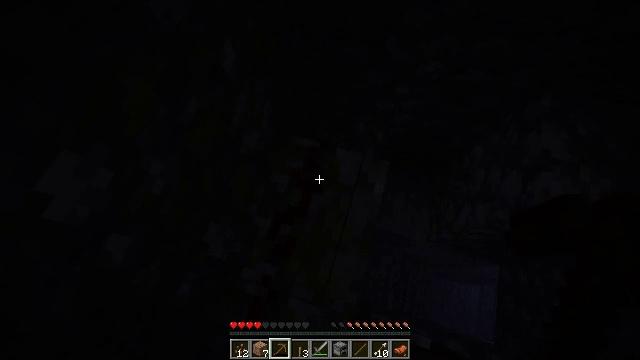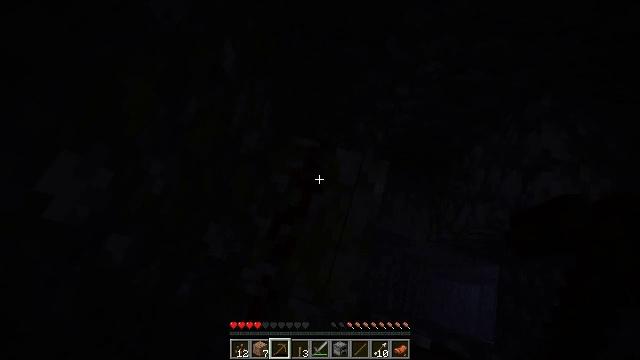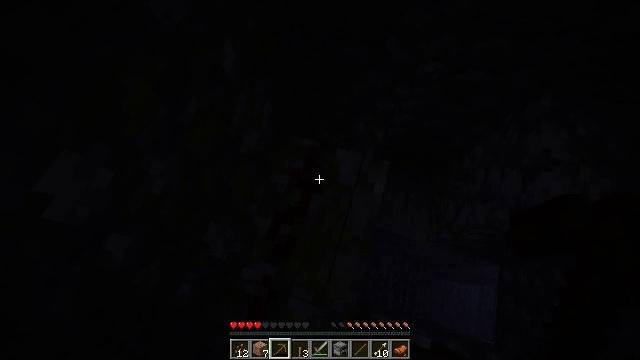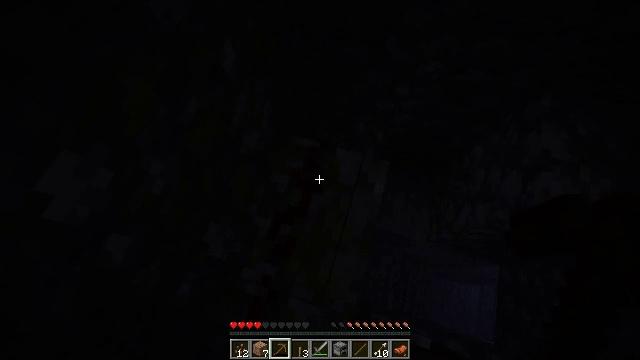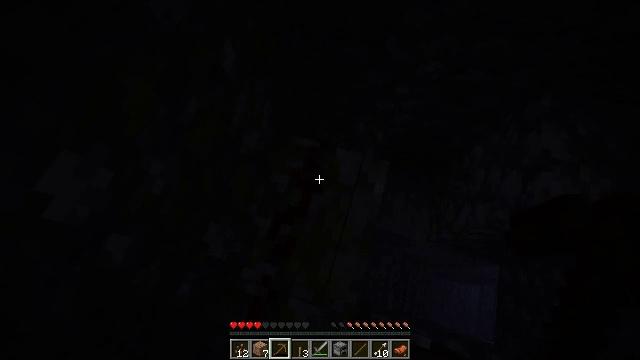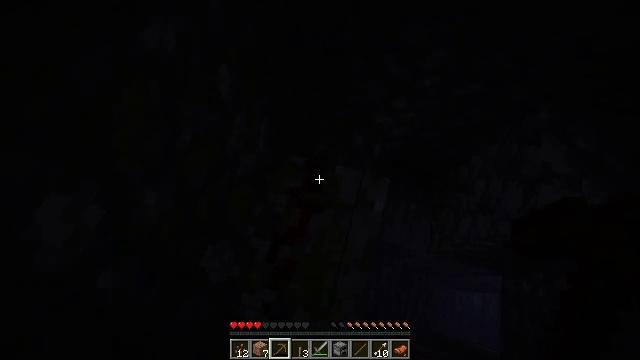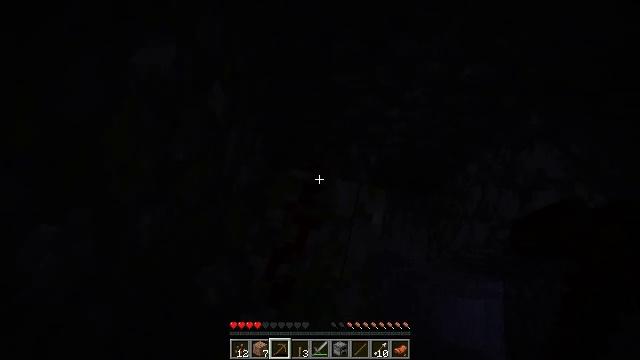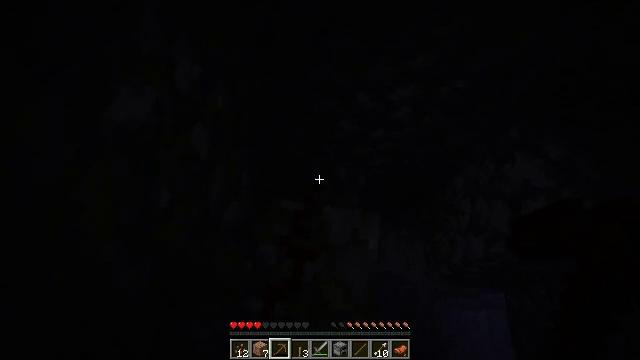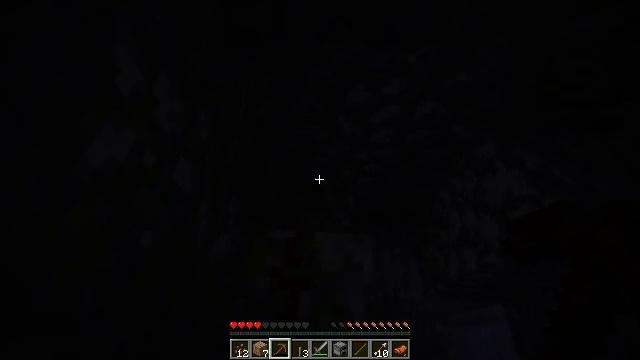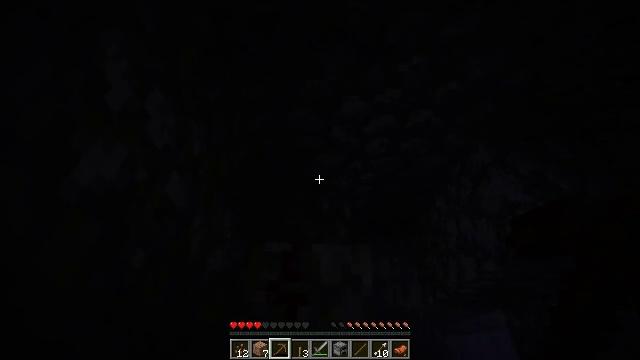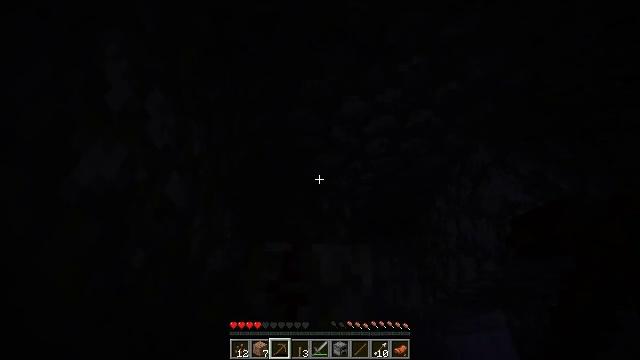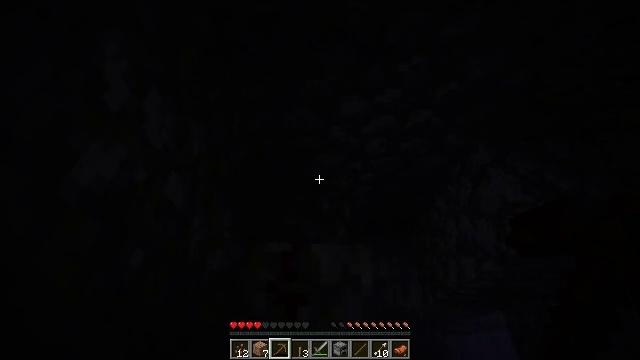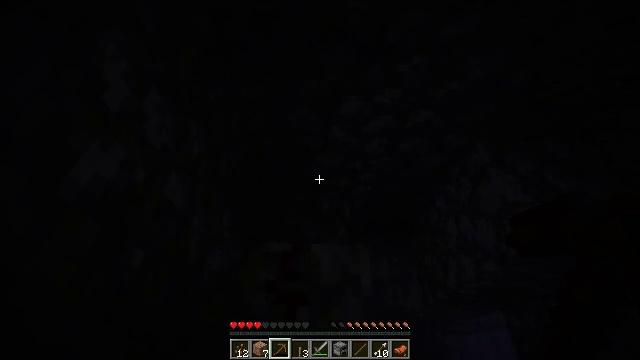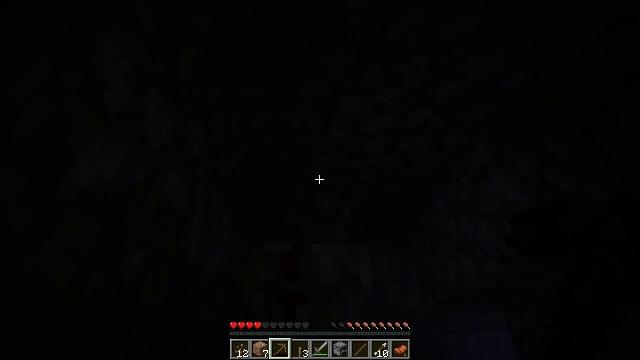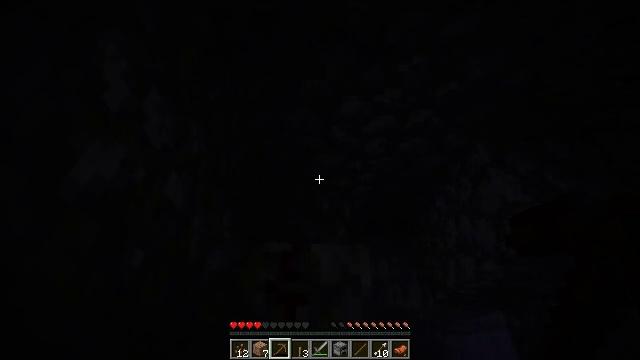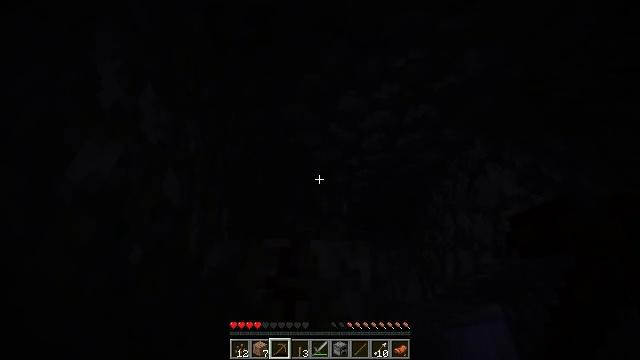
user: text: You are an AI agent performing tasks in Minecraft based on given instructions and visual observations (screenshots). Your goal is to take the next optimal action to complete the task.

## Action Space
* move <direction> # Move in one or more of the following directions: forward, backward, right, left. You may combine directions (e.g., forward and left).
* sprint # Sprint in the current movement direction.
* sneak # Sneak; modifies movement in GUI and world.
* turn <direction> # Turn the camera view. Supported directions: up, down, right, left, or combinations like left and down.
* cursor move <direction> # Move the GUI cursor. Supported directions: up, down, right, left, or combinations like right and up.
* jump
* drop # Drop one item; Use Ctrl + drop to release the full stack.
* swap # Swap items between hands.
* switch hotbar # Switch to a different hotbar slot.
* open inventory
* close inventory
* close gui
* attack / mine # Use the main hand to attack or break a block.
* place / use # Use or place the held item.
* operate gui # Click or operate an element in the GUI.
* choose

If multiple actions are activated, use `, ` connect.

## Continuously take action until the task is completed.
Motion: motion action
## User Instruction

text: Gather redstone wire from the ground.
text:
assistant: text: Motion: no_op
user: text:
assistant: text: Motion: no_op
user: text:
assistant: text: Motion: no_op
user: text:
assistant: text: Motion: no_op
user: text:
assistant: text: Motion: move forward, turn right and up
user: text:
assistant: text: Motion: turn right and up
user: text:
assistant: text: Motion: turn right and up
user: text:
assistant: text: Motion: turn right and up
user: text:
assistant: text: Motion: turn right and up
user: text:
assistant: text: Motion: no_op
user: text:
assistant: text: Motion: no_op
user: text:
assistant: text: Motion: no_op
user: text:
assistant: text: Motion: no_op
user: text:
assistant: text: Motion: no_op
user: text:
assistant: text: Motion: no_op
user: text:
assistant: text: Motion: turn down
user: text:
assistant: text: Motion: turn right and down
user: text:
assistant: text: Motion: turn down
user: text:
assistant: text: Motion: turn left and down
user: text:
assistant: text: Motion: turn left and down
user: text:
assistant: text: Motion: turn left and down
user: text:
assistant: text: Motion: turn left and down
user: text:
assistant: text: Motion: turn left and down
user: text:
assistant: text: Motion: no_op
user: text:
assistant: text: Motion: no_op
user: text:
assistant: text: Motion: turn left and up
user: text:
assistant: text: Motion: turn left and up
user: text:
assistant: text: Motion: turn left and up
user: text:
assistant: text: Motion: turn left and up
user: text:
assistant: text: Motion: attack / mine